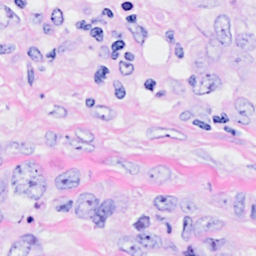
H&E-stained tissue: Breast